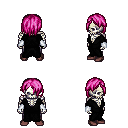
a pixel art fantasy rpg character, male body template, skeleton, gray robe, metal pants, pink bangs hairstyle, white cloth bracers, maroon shoes, four views (front, back, left, right), 2x2 character sprite sheet, small pixel art, hard edges, no anti-aliasing